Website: macys
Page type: account-selection
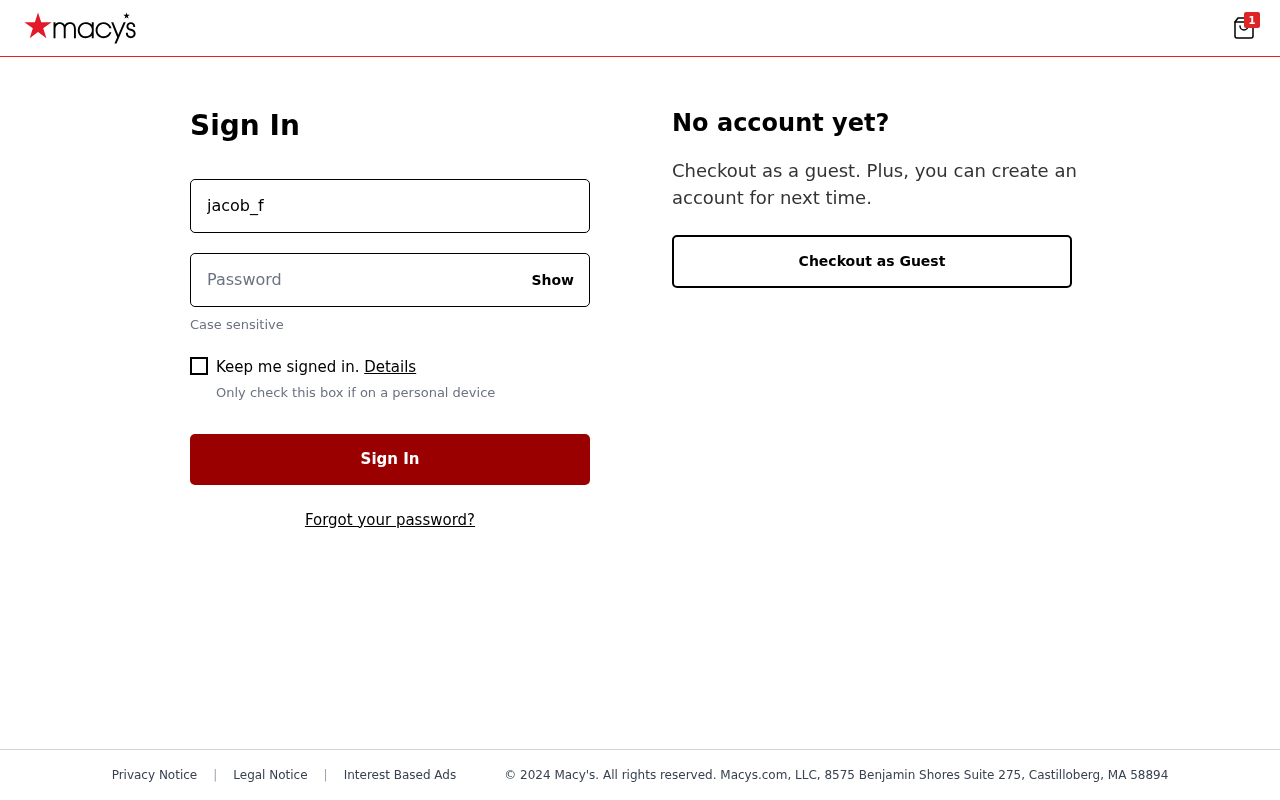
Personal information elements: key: PII_LOGIN_USERNAME
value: jacob_farmer
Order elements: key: ORDER_NUM_ITEMS
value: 1